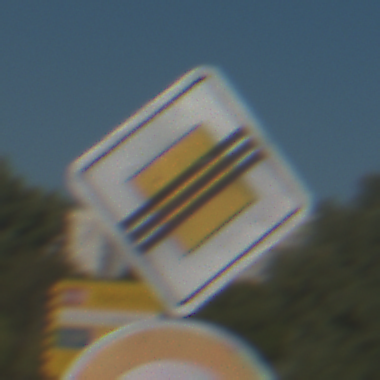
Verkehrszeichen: EndeVorfahrtsstrasse
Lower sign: Geschwindigkeit30
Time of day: MorningAfternoon
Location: Outdoor (Urban)
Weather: Clear
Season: NotSpecified
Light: Natural